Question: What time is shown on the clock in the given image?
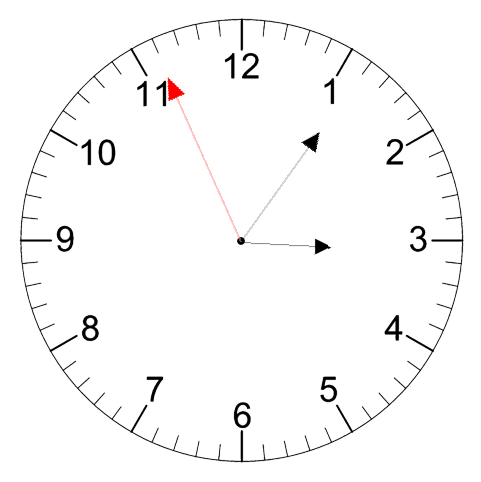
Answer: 03:05:56